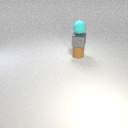
small brown rubber cylinder below small cyan rubber sphere